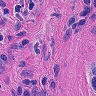
Metastatic tissue present: yes